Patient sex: M
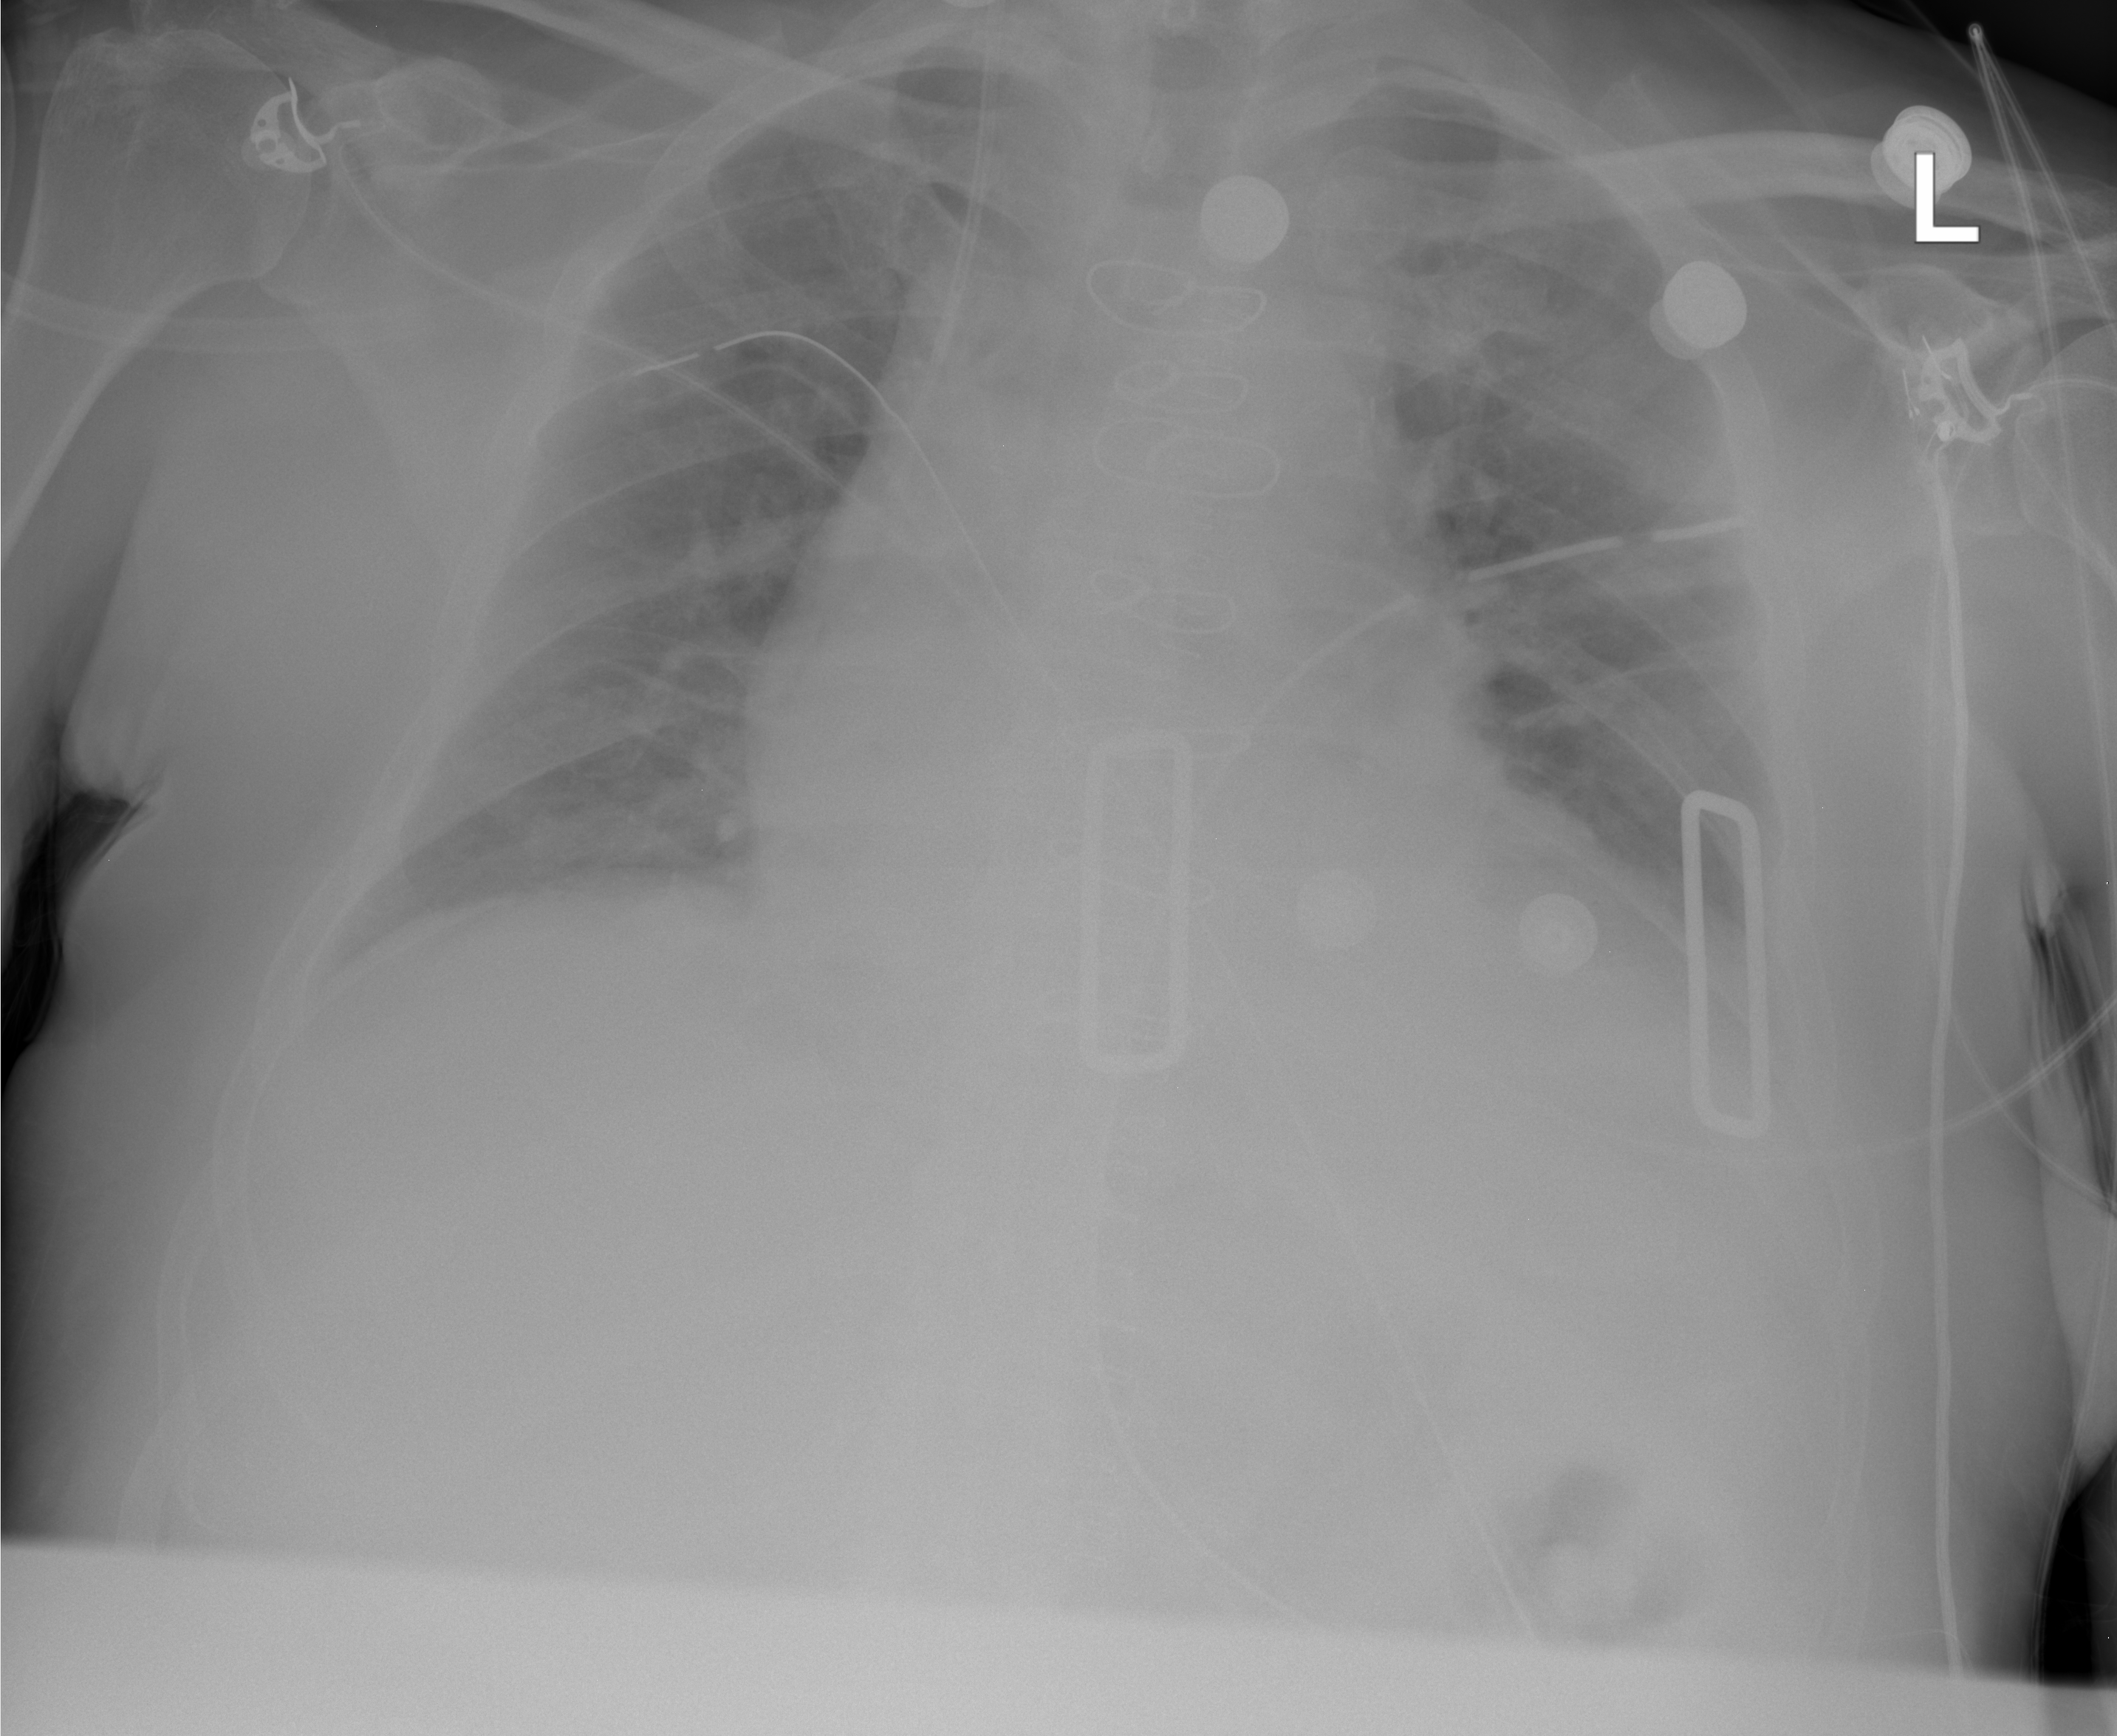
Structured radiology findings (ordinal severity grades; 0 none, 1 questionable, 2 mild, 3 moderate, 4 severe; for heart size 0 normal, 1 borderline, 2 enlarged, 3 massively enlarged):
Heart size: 2
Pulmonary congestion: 0
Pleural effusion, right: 0
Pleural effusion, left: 2
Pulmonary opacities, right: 0
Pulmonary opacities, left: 0
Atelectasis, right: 2
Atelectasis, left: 2